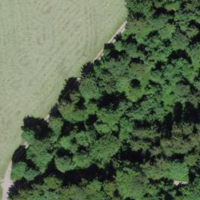
EUNIS habitat code: 52
Species observed at this site:
Milvus milvus